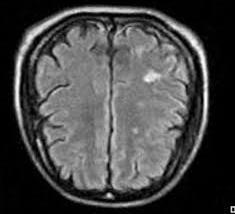
Label: notumor